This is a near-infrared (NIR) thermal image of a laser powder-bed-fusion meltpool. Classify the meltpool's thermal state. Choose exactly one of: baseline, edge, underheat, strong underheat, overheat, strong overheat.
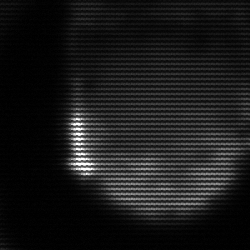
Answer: edge